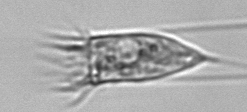
Label: Eutintinnus